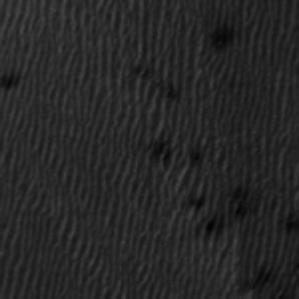
Label: frost